Question: I am trying to create a php script that gets values from a MySQL database, displays a header with the time_stamp that comes from an array, and a sub header with a value called "working_ra" with values underneath those categories. The values that go underneath both categories are being displayed in a table. I am sorting the values of the working_ra in the query so I can run a while loop saying that if they're not the same to display the next working_ra and continue echoing values. Here is my code:
'''
foreach ($date as $i) {
echo "<pre>"."<h2>".$i."</h2>"."</pre>";
$result = mysqli_query ($con, "SELECT * FROM Signing WHERE value1 = 'Ings' AND time_stamp = '$i' ORDER BY working_ra");
$num_results = mysqli_num_rows($result);
$row = mysqli_fetch_array($result);
$desk = $row["working_ra"];
echo "var_desk starting value ","<b>", $desk,"</b>";
echo "<table border='1'>";
echo "<tr>";
echo "<td>", $row["first"],"</td>";
echo "</tr>";
while ($row = mysqli_fetch_array($result)) {
if ((string)$desk != (string)$row["working_ra"]) {
echo "</table>";
$desk = $row["working_ra"];
echo "var_desk next value ","<b>",$desk,"</b>";
echo "<br />";
echo "<table border='1'>";
}
echo "<tr>";
echo "<td>", $row["first"],"</td>";
echo "</tr>";
}
$result->free();
}
$con->close();
'''
Everything works fine until it hits to the second "desk" name. Then the tables that are supposed to be with the next value get shifted to the next date. Here is what it looks like on the page:

aSFashagh, Jeremy, Jeremy, and Johnny are all supposed to be under (Phil, January 10 2013) but is shifted down into the next date and working_ra (Phil, January 20 2013). zffaA, andsdfdsggsdhj are all supposed to be under (Phil,January 20 2013) but are under (Phil, February 25 2013) instead. Whats weird is that the method did work trying to put all of the values in tables.
My assumption is that it could be the ordering of which the table tags are ending and starting, but I have tried numerous amounts of things and still cannot figure out what is wrong.
Sorry its very confusing to say. But im trying to get it to where everything is shifted up the way its supposed to be. Where the values of "first" belong with their corresponding time_stamp and working_ra. For instance, the value of Johnny in the MySQL db has a value of working_ra - Phil and a value of time_stamp - January 10, 2013. However as you can see, Johnny is not underneath (Phil, January 10 2013) instead January 20, 2013. Its not the query thats the problem, it has something to do with the while loop and the table and I just can't figure it out.
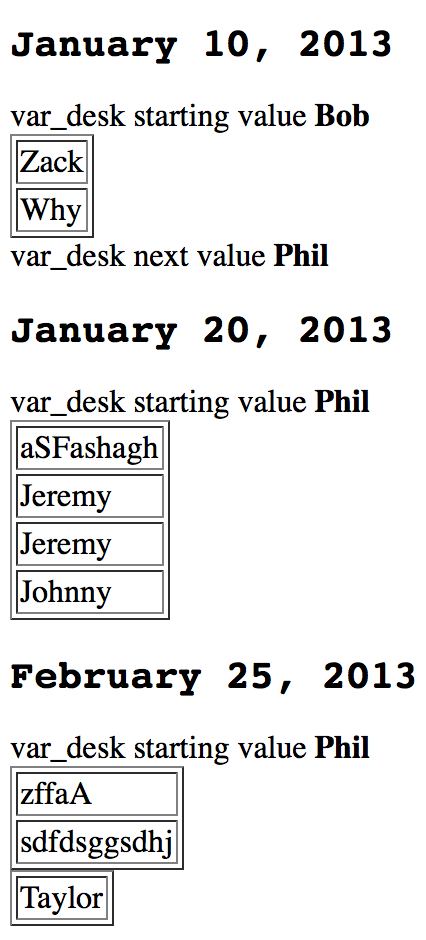
Answer: Figured out what the problem was. I needed to add a "/table" tag when the while loop breaks.